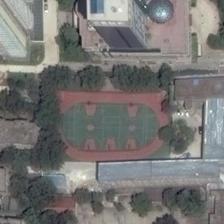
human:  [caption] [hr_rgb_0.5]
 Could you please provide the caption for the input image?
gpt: a playground with two basketball fields in it is surrounded by many green trees and many buildings .

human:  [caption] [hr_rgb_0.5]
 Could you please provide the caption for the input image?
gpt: on both sides of the street, one side is a playground, the other side is two tall buildings .

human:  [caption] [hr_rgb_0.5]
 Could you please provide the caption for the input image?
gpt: some buildings and green trees are around a playground with two basketball fields in it .

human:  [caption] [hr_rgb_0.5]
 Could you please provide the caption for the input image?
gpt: a playground with two basketball fields in it is surrounded by some green trees and buildings .

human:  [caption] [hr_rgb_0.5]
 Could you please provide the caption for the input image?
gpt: a playground with two basketball fields in it is surrounded by some green trees and buildings .